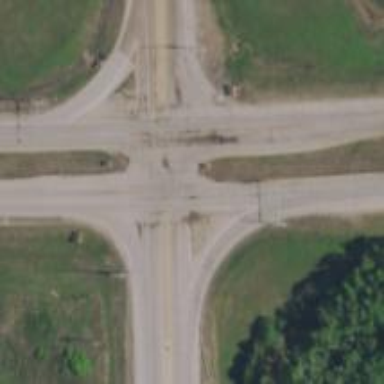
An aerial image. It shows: Road with stop sign.